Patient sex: M
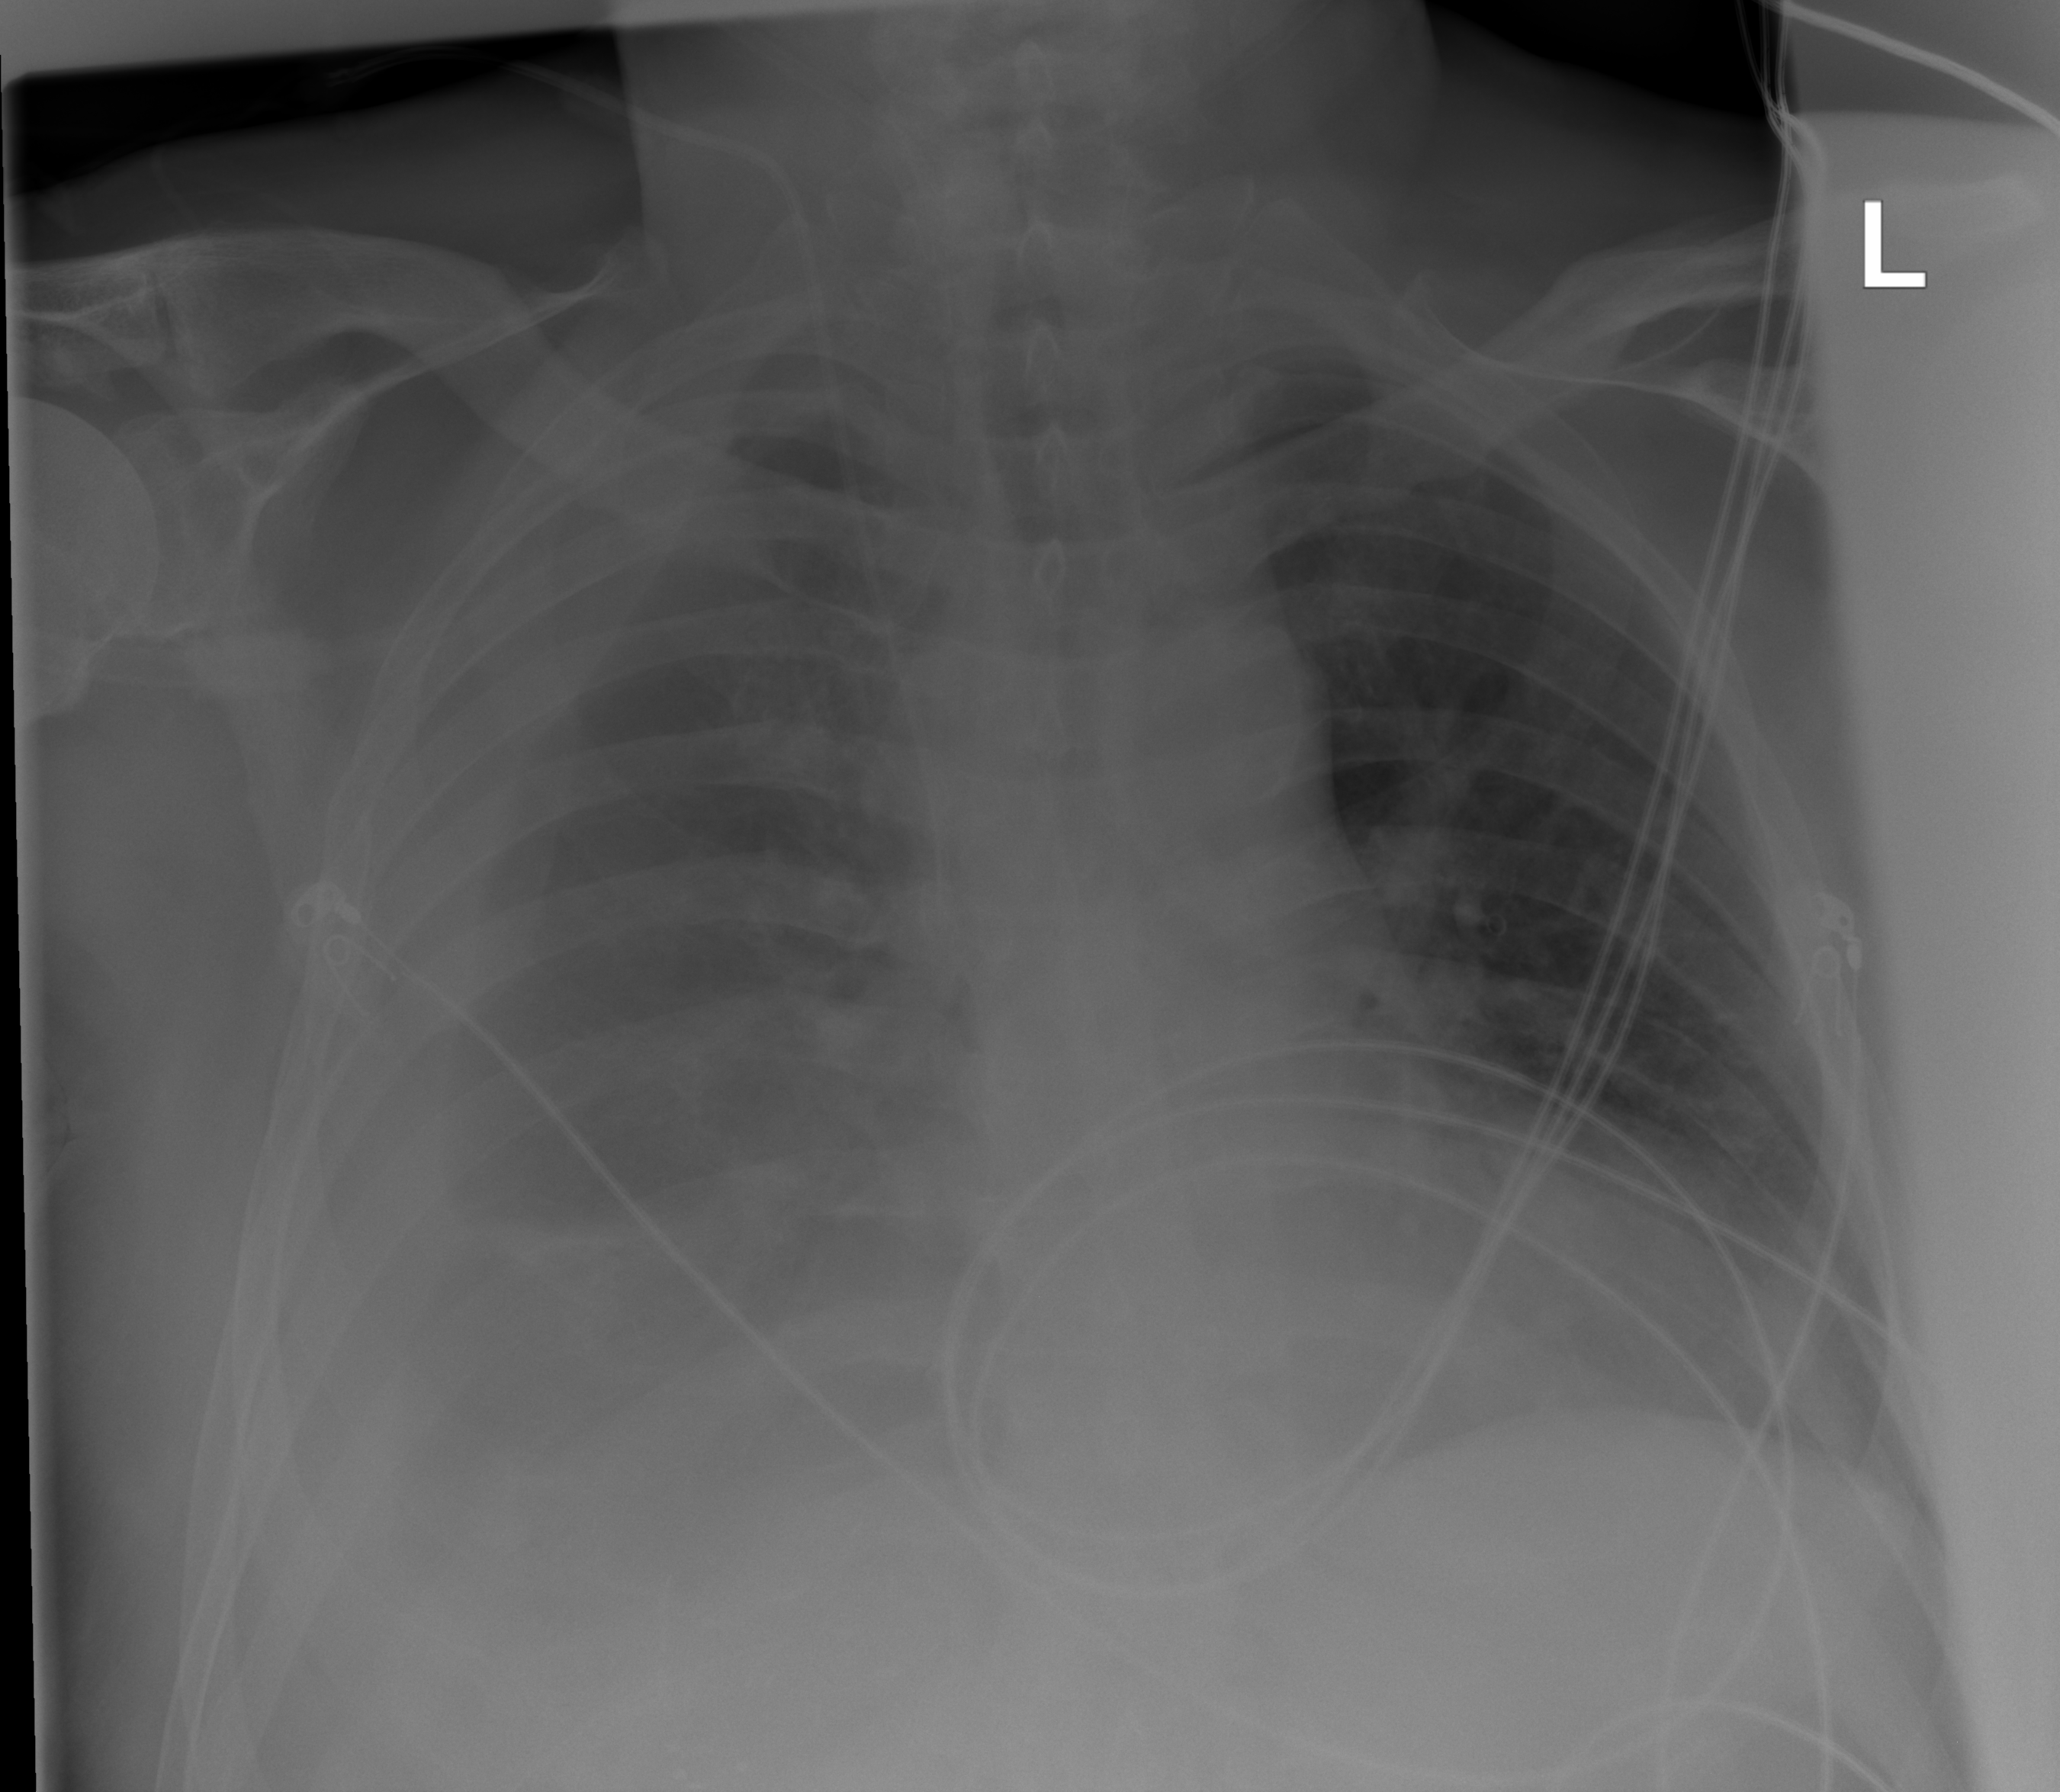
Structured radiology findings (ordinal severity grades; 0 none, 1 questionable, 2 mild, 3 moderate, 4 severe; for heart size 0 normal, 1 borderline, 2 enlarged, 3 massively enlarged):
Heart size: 0
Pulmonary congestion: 0
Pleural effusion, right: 3
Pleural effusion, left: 0
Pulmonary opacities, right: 2
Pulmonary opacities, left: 0
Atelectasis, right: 3
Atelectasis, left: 0